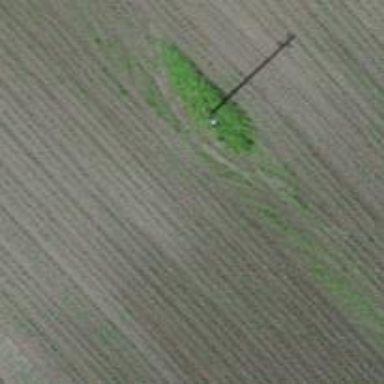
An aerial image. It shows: Power pole.